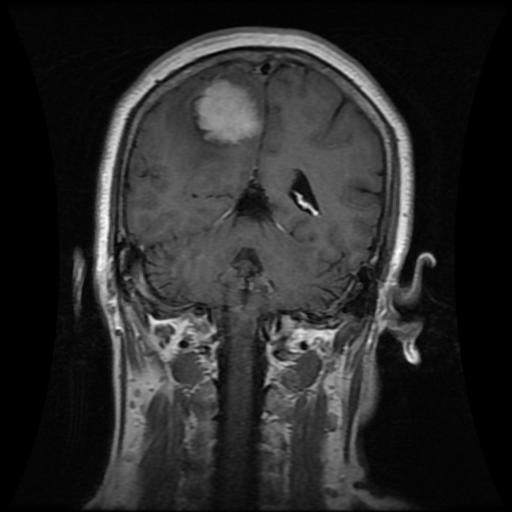
Label: meningioma